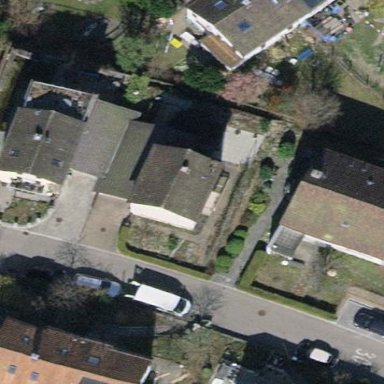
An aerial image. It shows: Building with tile roof.